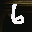
Label: 6